Question: In my own program I'm trying to use this code here to add tooltip balloon windows to my application: <URL>
I tried compiling the demo program and it works fine on 32-bit Windows 7, but when I try to use it on 64-bit Windows 7 the program crashes. If I try to debug the crash in VS2010 I get this message:

The debugger is in some area where the source code isn't available and it says 'Call stack location: ntdll.dll!0000000076fe40f2()'
How can I fix this so it won't crash on 64-bit?
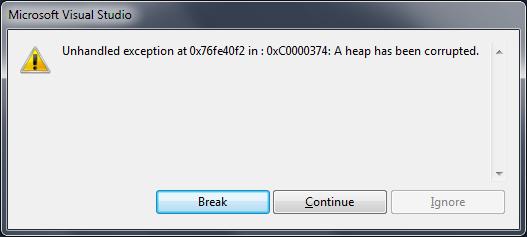
Answer: I can't make the C# demo crash on Windows Server 2003 x64 (which is the only 64-bit environment I have handy at the moment), but the code is faulty so it makes sense that you're seeing unexpected behavior.
<URL>, so I'm not sure how the original writer got it wrong.
In this case, since the data was just allocated the line before by calling 'Marshal.AllocHGlobal', it does not contain valid data and should not be deleted/freed. The change is simple: change the third parameter 'true' to 'false'. Unfortunately, because the interop code is scattered across three different classes in the sample project, you'll have to make the change multiple places. The pattern you're looking for is this:
'''
IntPtr ptrStruct = Marshal.AllocHGlobal(Marshal.SizeOf(ti));
Marshal.StructureToPtr(ti, ptrStruct, false /* <-- change this from true to false */);
'''
Just as a general observation: the code tries to handle a lot of the interop stuff manually (by using methods of the 'Marshal' class) rather than just letting the CLR handle it automatically. I prefer the latter method. Even though I fully understand how to do all of the interop manually, letting the system manage it for me keeps down the number of mistakes I make and resulting heap corruption.
<URL> says he's never encountered heap corruption before, but it becomes very common when you start doing interop between .NET code and the Win32 API. The .NET Framework is no longer protecting you.
For an example of what I mean, notice that the 'FMSBalloonTip.SetToolTip' method uses the 'Marshal.StringToHGlobalAuto' method to marshal the string containing the tooltip's title as a pointer. While that certainly works (and the author was thankfully careful to free the pointer after they're finished), it would be much easier and less error-prone to declare an overload of the 'SendMessage' function that accepts a 'string' object as the fourth parameter. That way, the framework will handle all of the necessary interop stuff for you transparently.
The real question, of course, is why you need this code at all. <URL>, which has been available since the beginning. I'm not sure if you just didn't mention some feature you need that 'ToolTip' doesn't provide or you just don't know about it, but I strongly recommend reconsidering your design so that you can make use of the built-in class and let the Microsoft programmers handle all of the interop stuff.
If it's the part you're looking for, make sure to set the <URL> of the 'ToolTip' class. That wasn't introduced until .NET 2.0, but that's the same version the sample project is targeting.